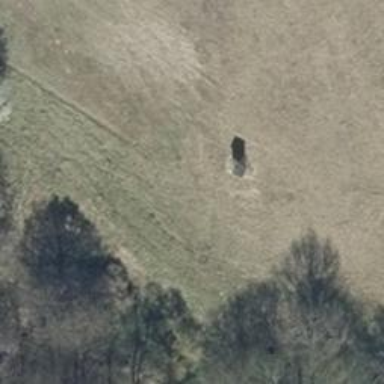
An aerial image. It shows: Hunting stand.